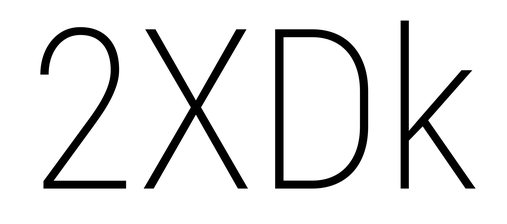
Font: Roboto_Condensed_ExtraLight